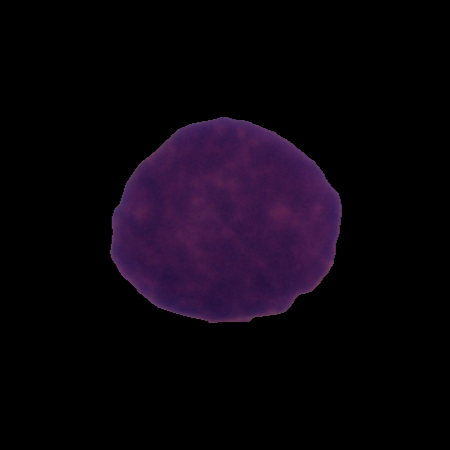
Label: cancer